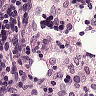
Metastatic tissue present: no